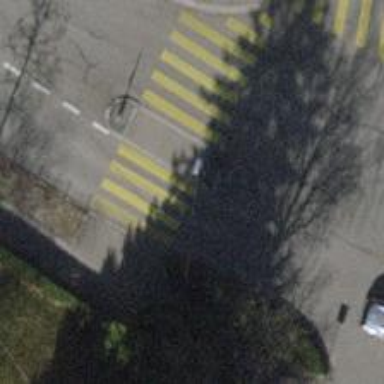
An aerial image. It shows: Uncontrolled zebra crossing with pedestrian island.